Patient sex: M
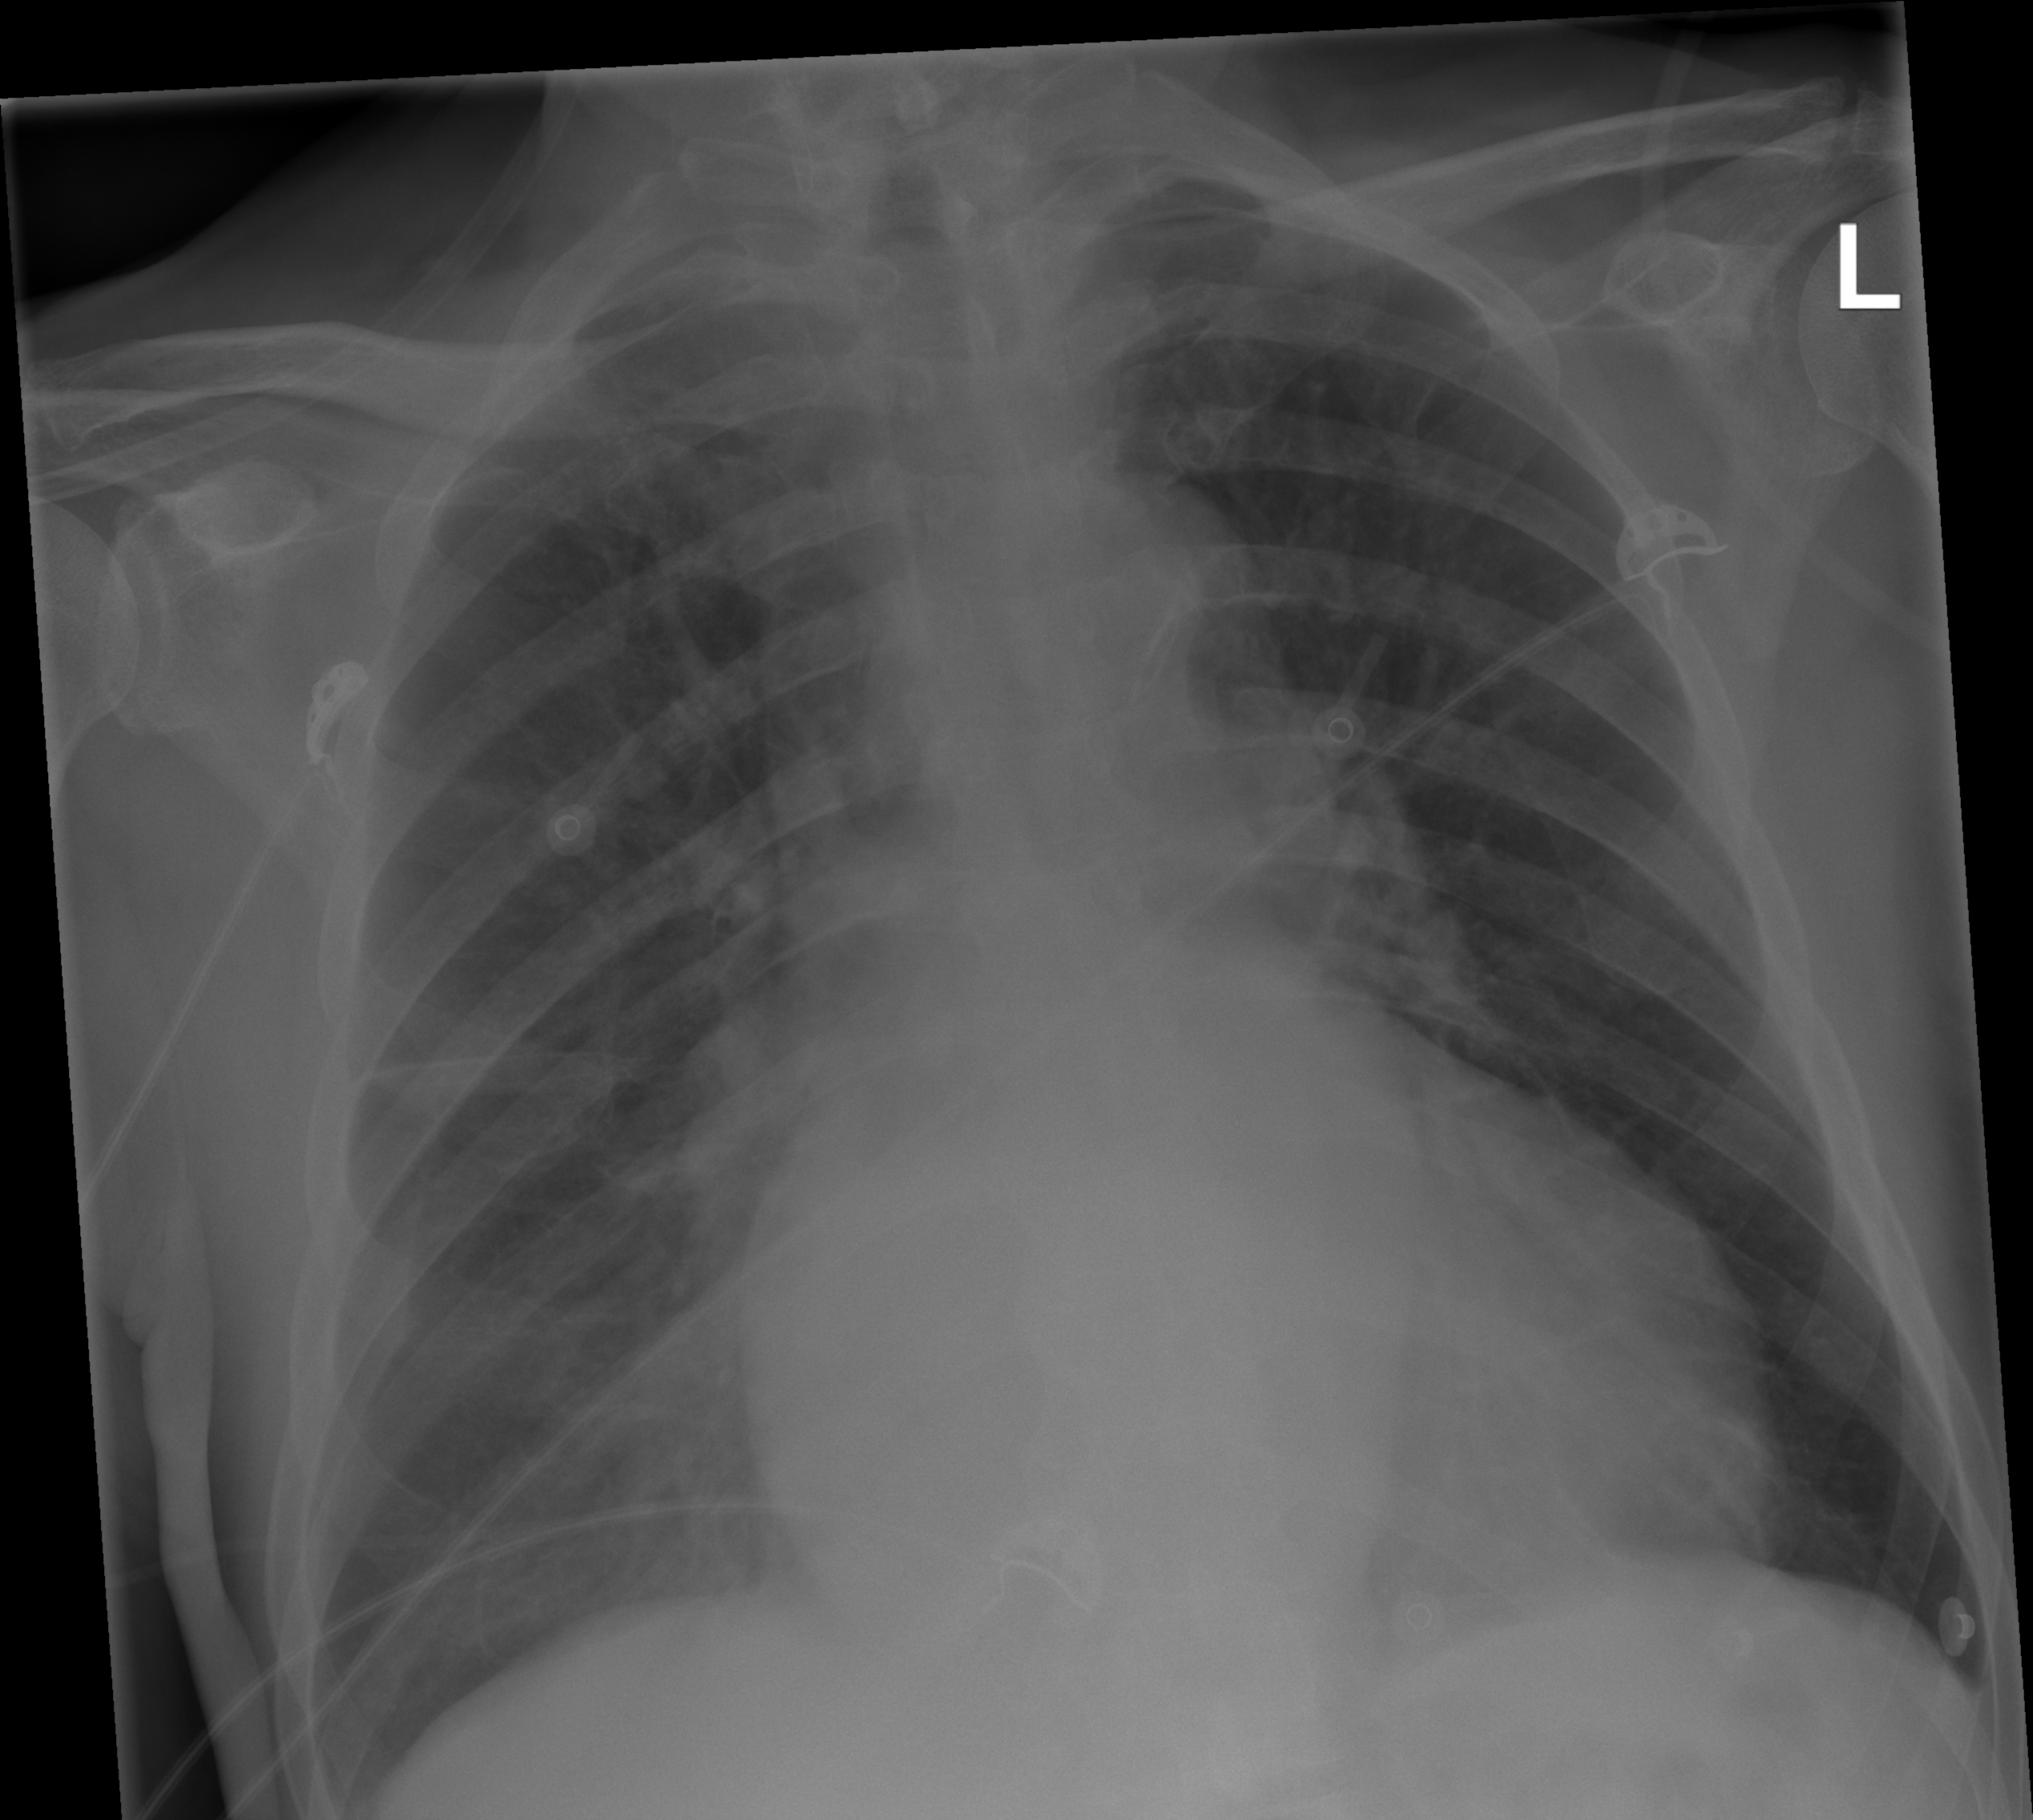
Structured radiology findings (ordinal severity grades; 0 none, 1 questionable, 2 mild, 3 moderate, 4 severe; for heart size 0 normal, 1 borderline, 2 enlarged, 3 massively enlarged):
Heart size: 2
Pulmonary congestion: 2
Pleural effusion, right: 0
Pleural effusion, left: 0
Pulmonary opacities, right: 0
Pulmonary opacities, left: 0
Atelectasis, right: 0
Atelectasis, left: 0